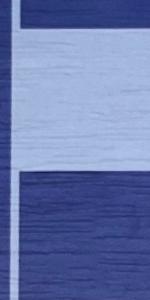
Label: Empty